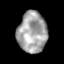
Tissue: skin
Cell type: Epithelial cells
Senescence score: 0.2732
Nuclear area (px): 1168
Mean DAPI intensity: 163.497